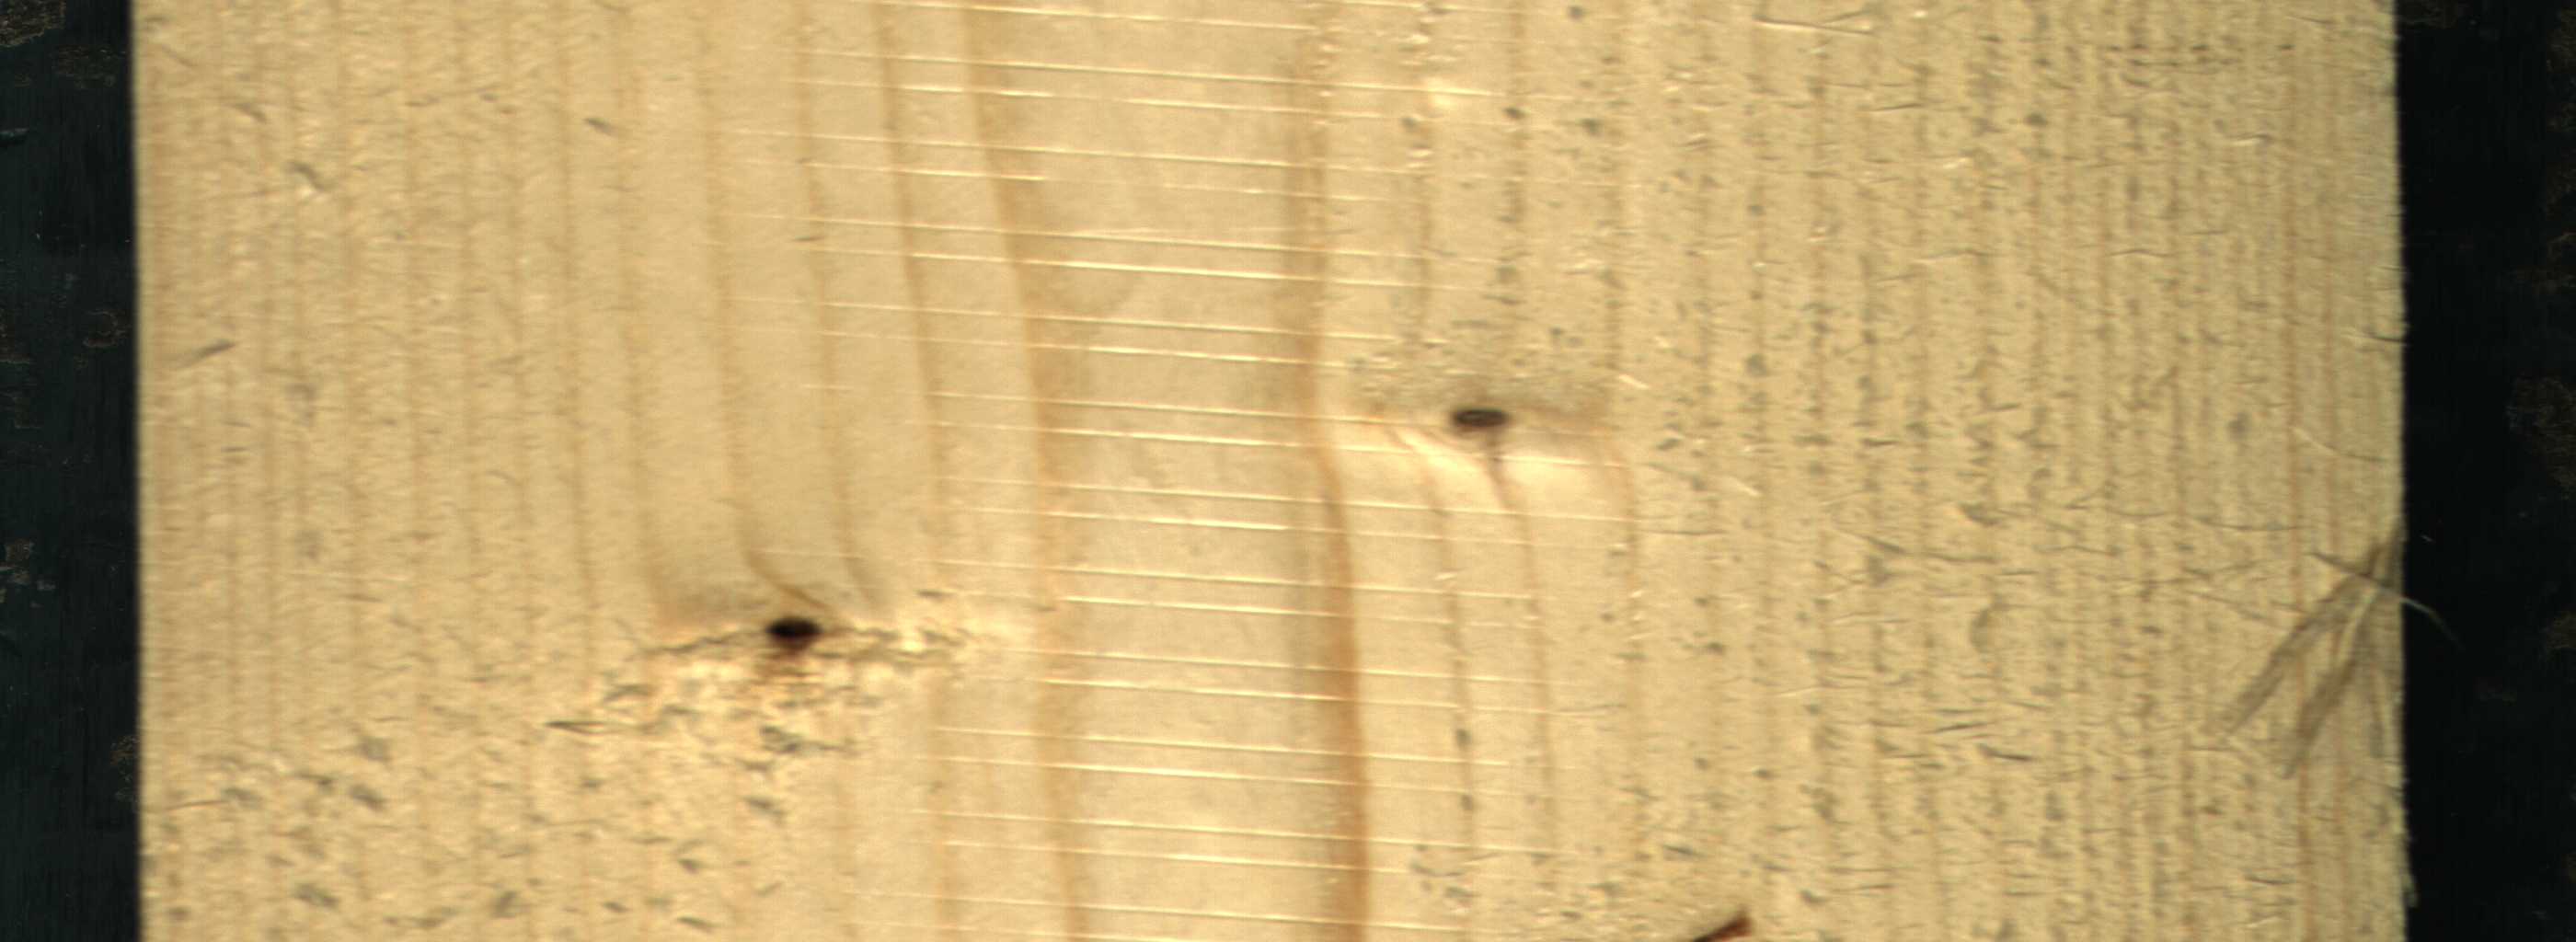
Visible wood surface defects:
resin
Dead_Knot
Dead_Knot
Live_Knot